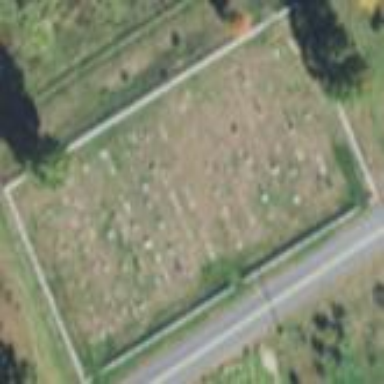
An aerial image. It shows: Cemetery.